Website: bh-photo
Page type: payment
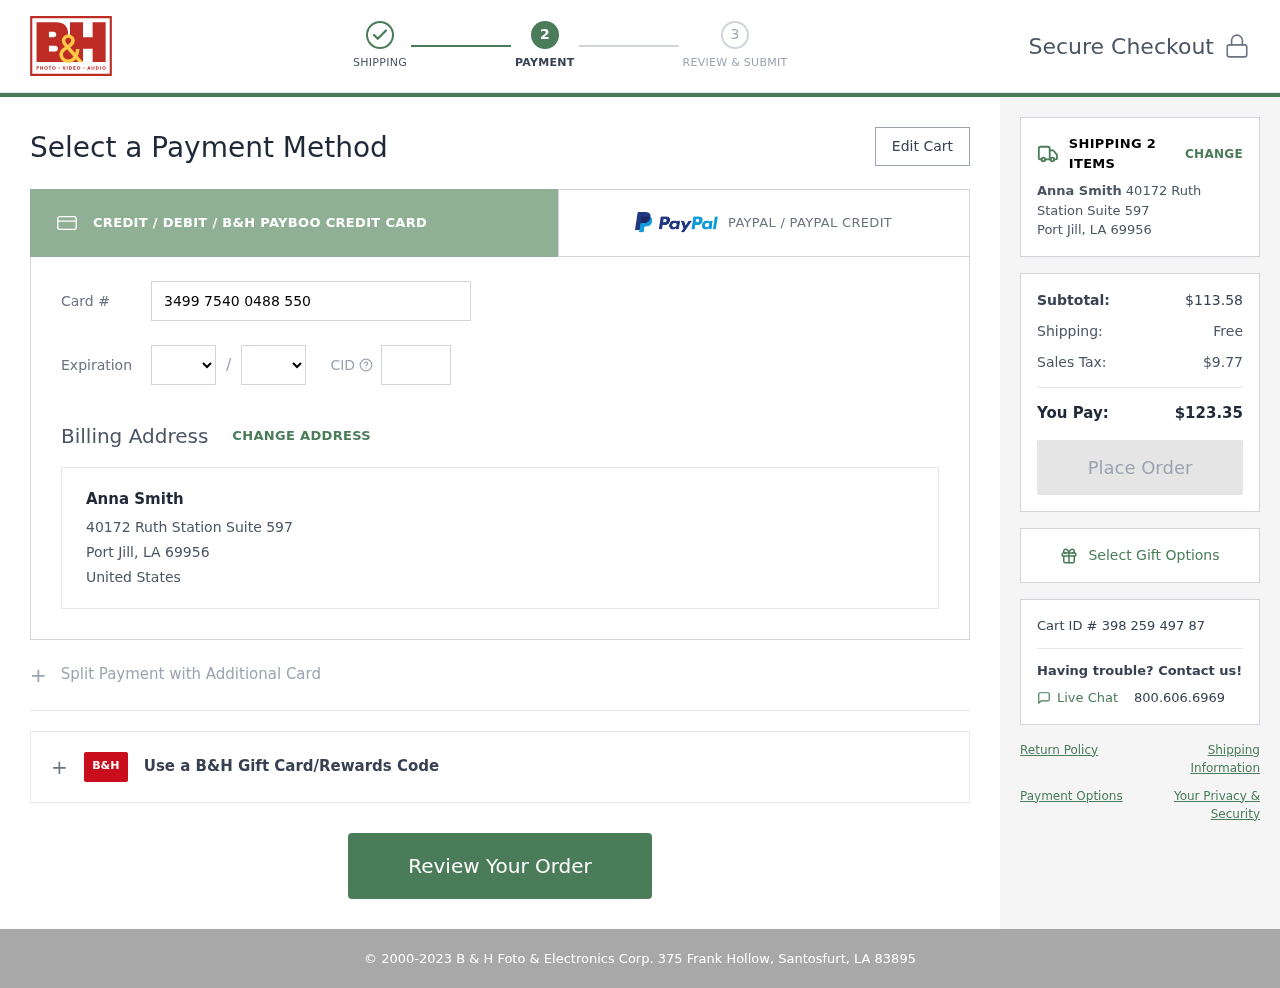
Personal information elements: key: PII_CARD_CVV
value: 7597
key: PII_CARD_EXPIRY_MONTH
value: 09
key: PII_CARD_EXPIRY_YEAR
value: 30
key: PII_CARD_NUMBER
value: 3499 7540 0488 550
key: PII_CITY_STATE_ZIP
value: Port Jill, LA 69956
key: PII_COUNTRY
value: United States
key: PII_FULLNAME
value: Anna Smith
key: PII_STREET
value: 40172 Ruth Station Suite 597
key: PII_FULLNAME2
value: Anna Smith
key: PII_STREET2
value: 40172 Ruth Station Suite 597
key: PII_CITY_STATE_ZIP2
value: Port Jill, LA 69956
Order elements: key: ORDER_NUM_ITEMS
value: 2
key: ORDER_SUBTOTAL
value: $113.58
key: ORDER_SHIPPING_COST
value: Free
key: ORDER_TAX
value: $9.77
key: ORDER_TOTAL
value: $123.35
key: ORDER_ID
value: Cart ID # 398 259 497 87